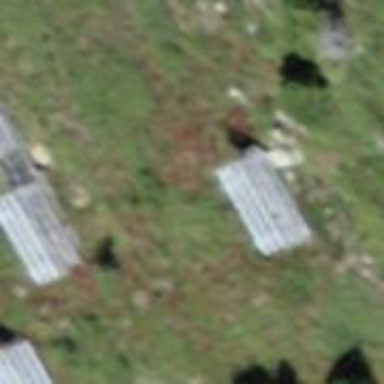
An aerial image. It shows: Structure designed for avalanche protection.